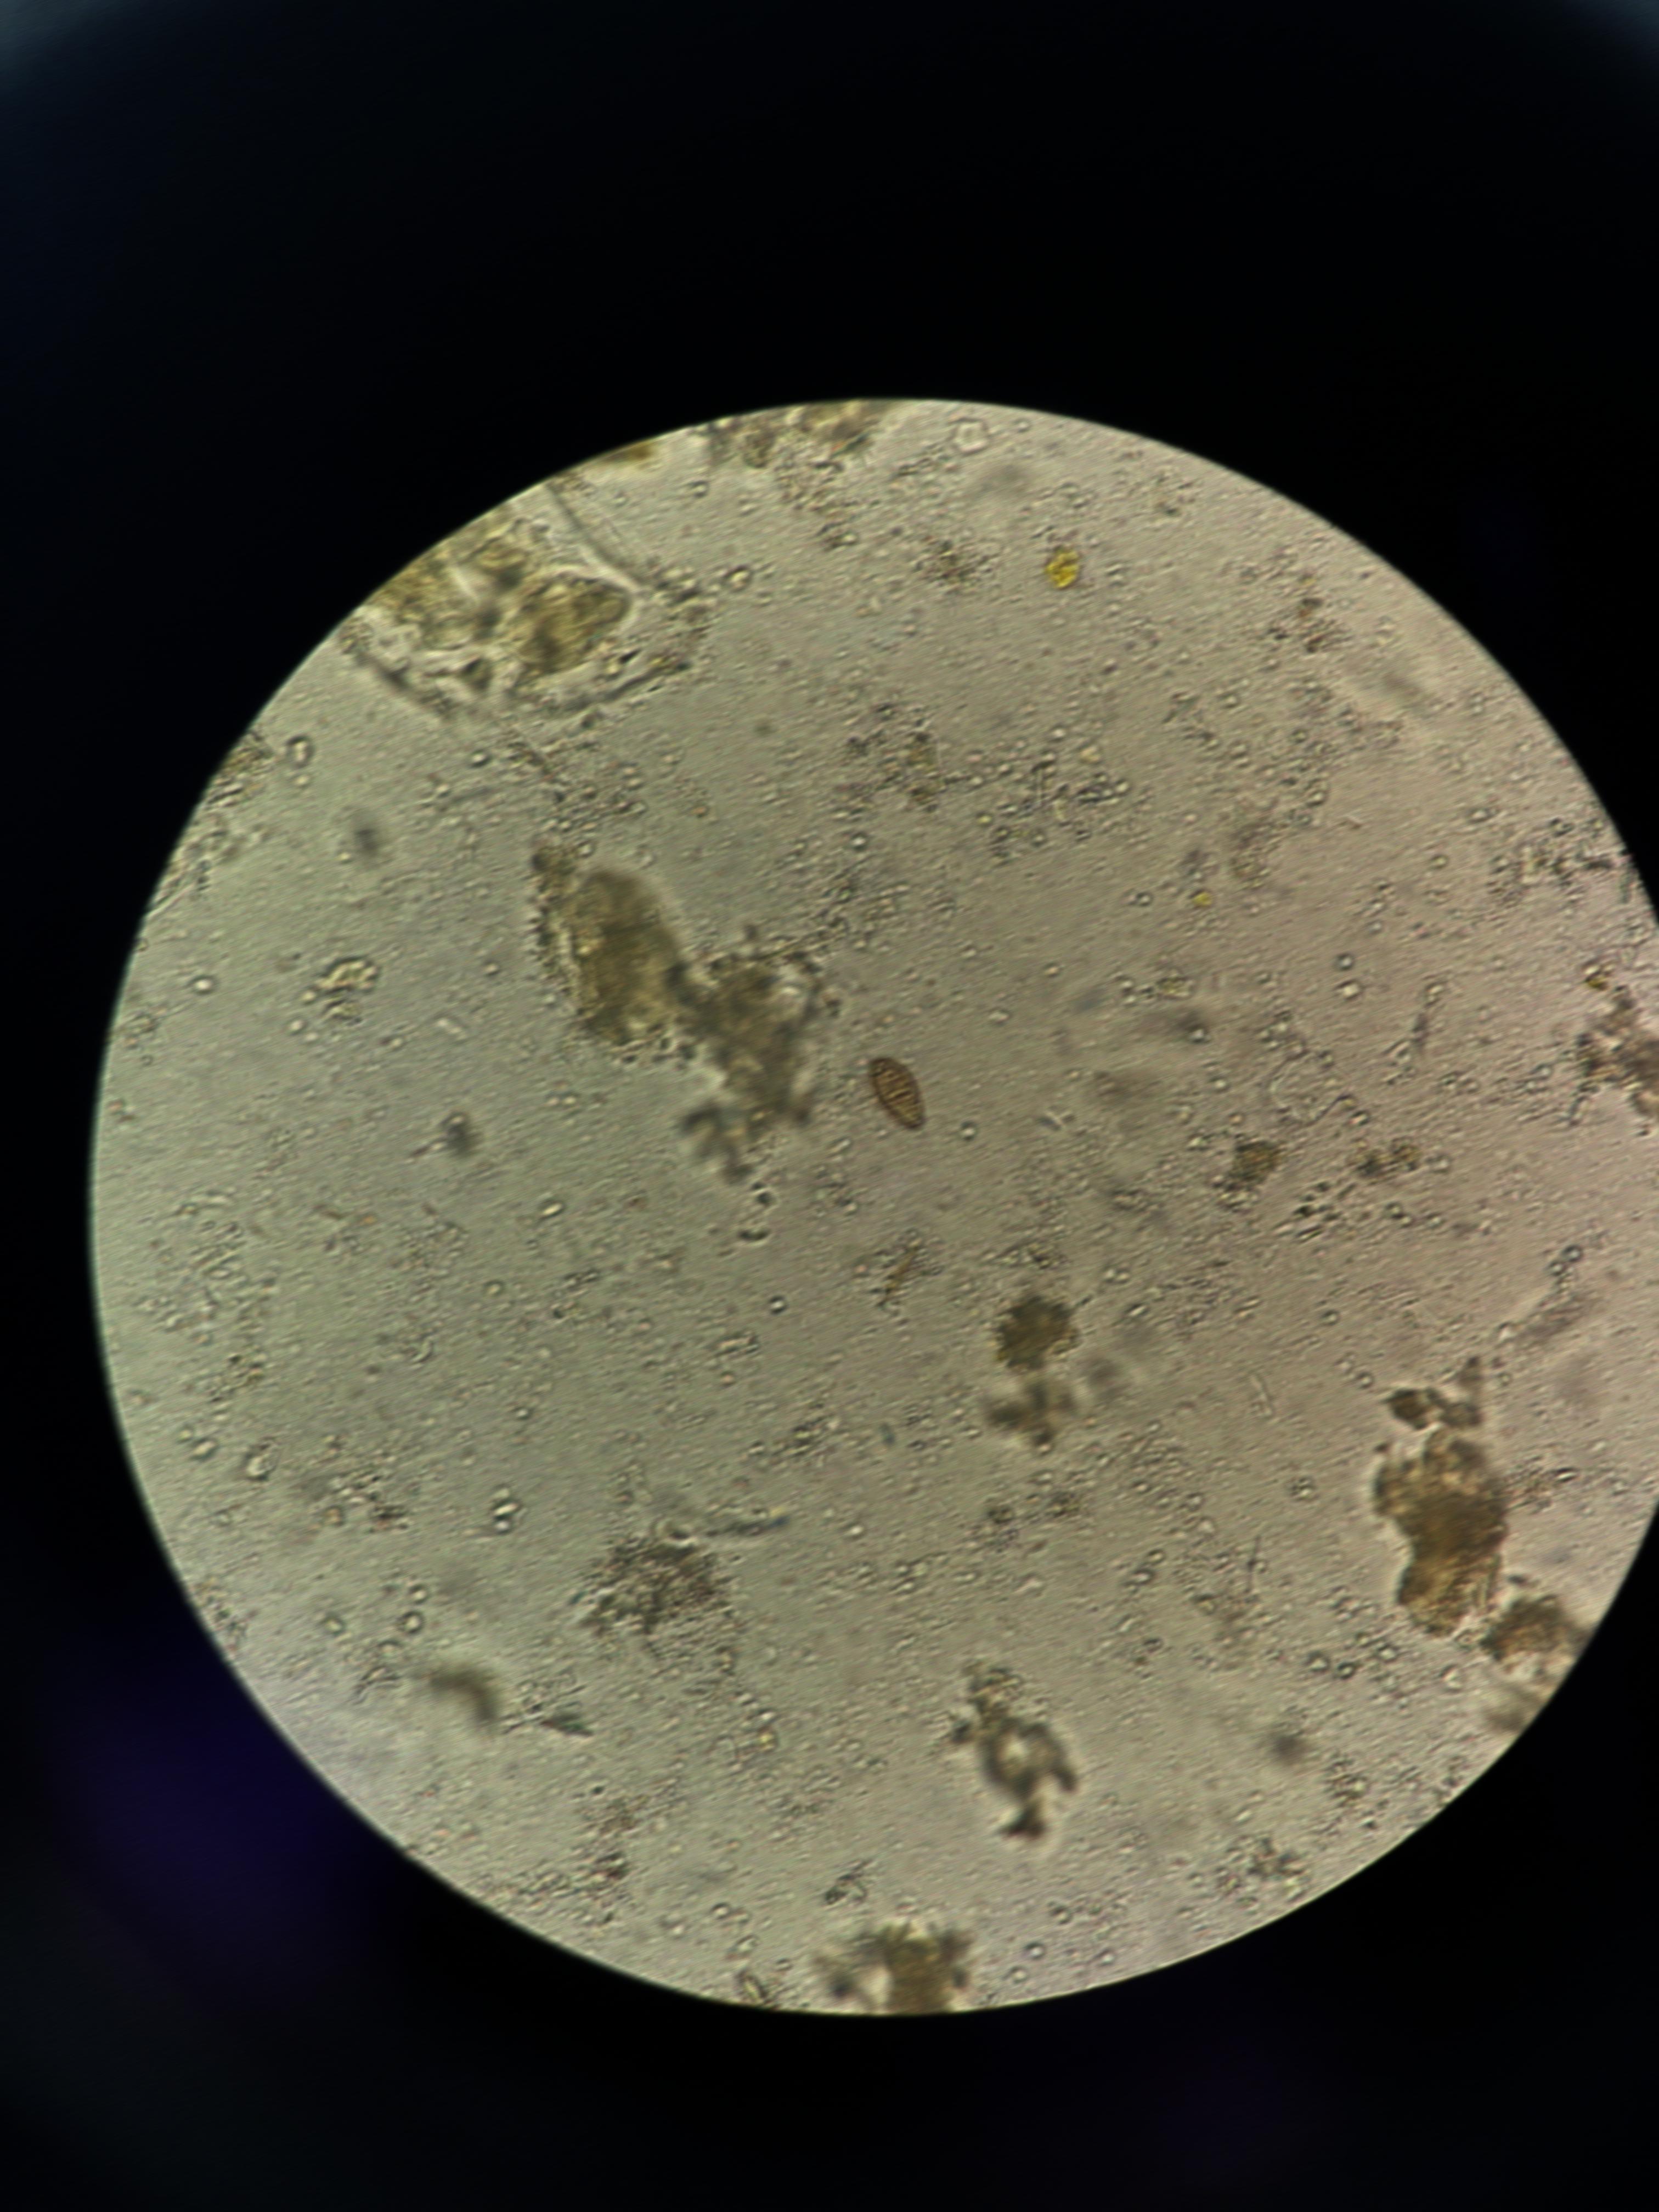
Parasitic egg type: Opisthorchis viverrine